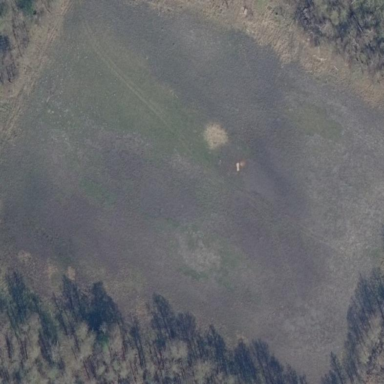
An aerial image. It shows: Area covered with grass.